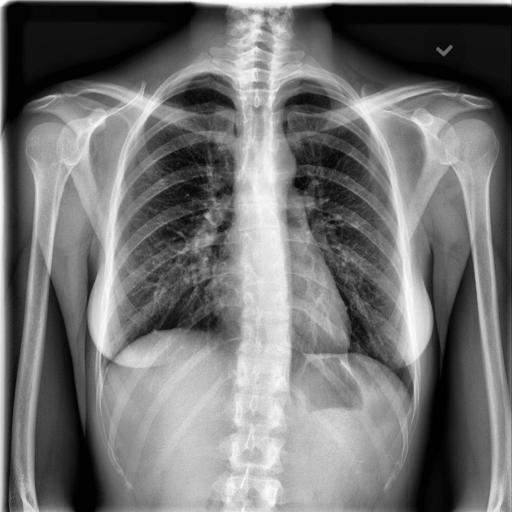
Finding: NORMAL